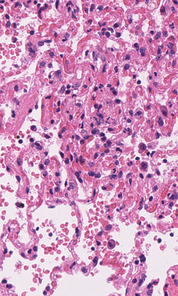
Tumor epithelial tissue: no
Tumor-associated stroma tissue: no
Normal tissue: yes